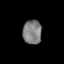
Tissue: lung
Cell type: Endothelial cells
Senescence score: 0.2397
Nuclear area (px): 448
Mean DAPI intensity: 125.786